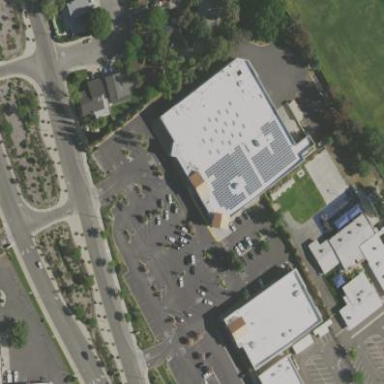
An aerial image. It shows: Retail building.